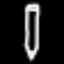
Label: pencil